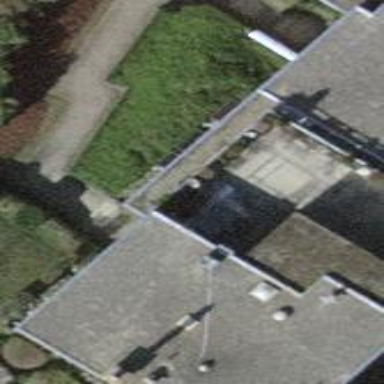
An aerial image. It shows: Light brown building with flat roof.